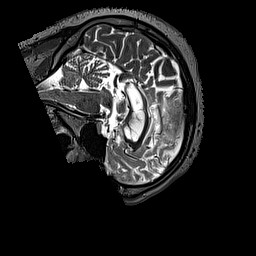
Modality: T2w
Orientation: sagittal
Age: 49
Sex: male
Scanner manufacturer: siemens
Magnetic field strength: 3 T
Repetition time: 3.2 s
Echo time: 0.567 s